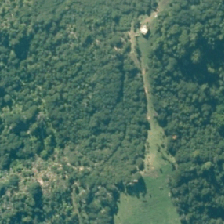
Land cover: manuka_kanuka